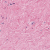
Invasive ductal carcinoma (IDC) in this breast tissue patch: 0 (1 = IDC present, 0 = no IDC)